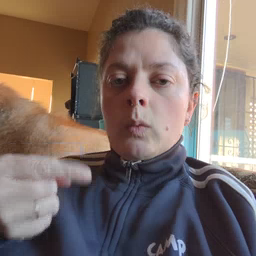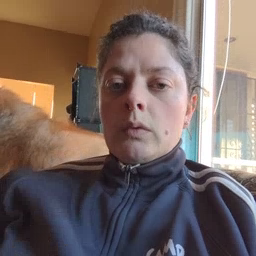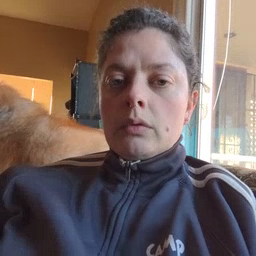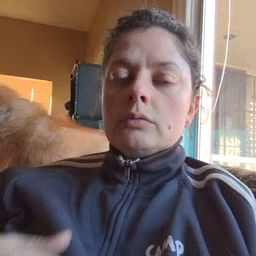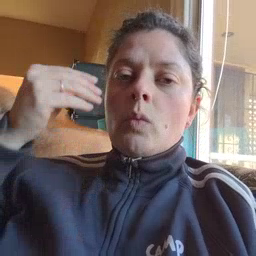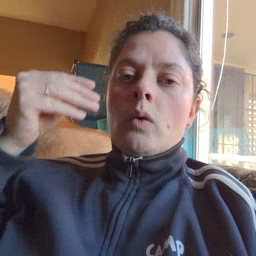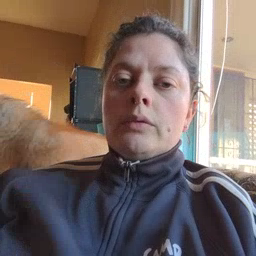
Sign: store